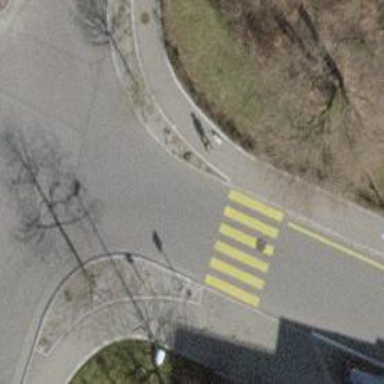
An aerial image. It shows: Uncontrolled crossing along footway.